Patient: sex F, age 55
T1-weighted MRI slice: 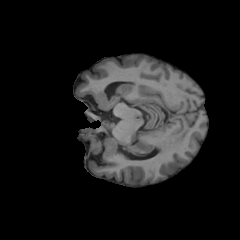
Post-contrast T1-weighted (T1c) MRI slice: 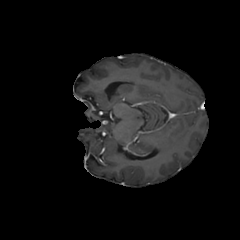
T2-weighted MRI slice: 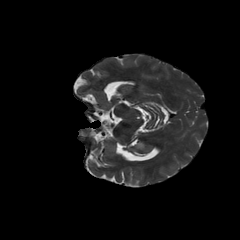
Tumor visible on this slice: yes
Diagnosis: Glioblastoma, IDH-wildtype
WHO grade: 4